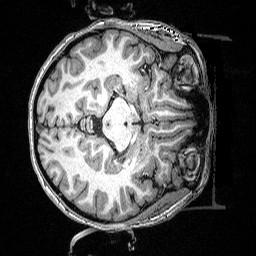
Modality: T1w
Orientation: axial
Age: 25
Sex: female
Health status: healthy
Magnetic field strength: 3 T
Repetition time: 2.53 s
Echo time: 0.00331 s